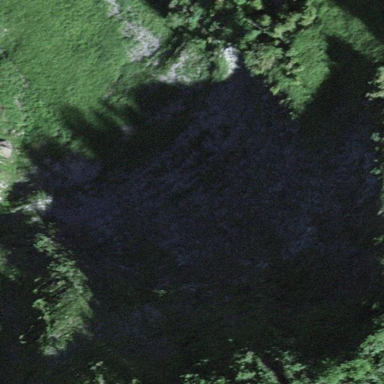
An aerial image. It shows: Natural scree.